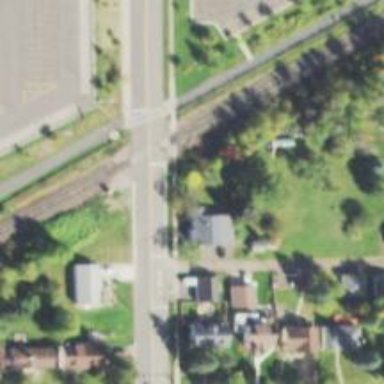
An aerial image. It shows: Railway crossing with full barriers.